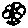
Label: flower